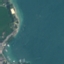
Label: SeaLake